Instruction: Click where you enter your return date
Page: home
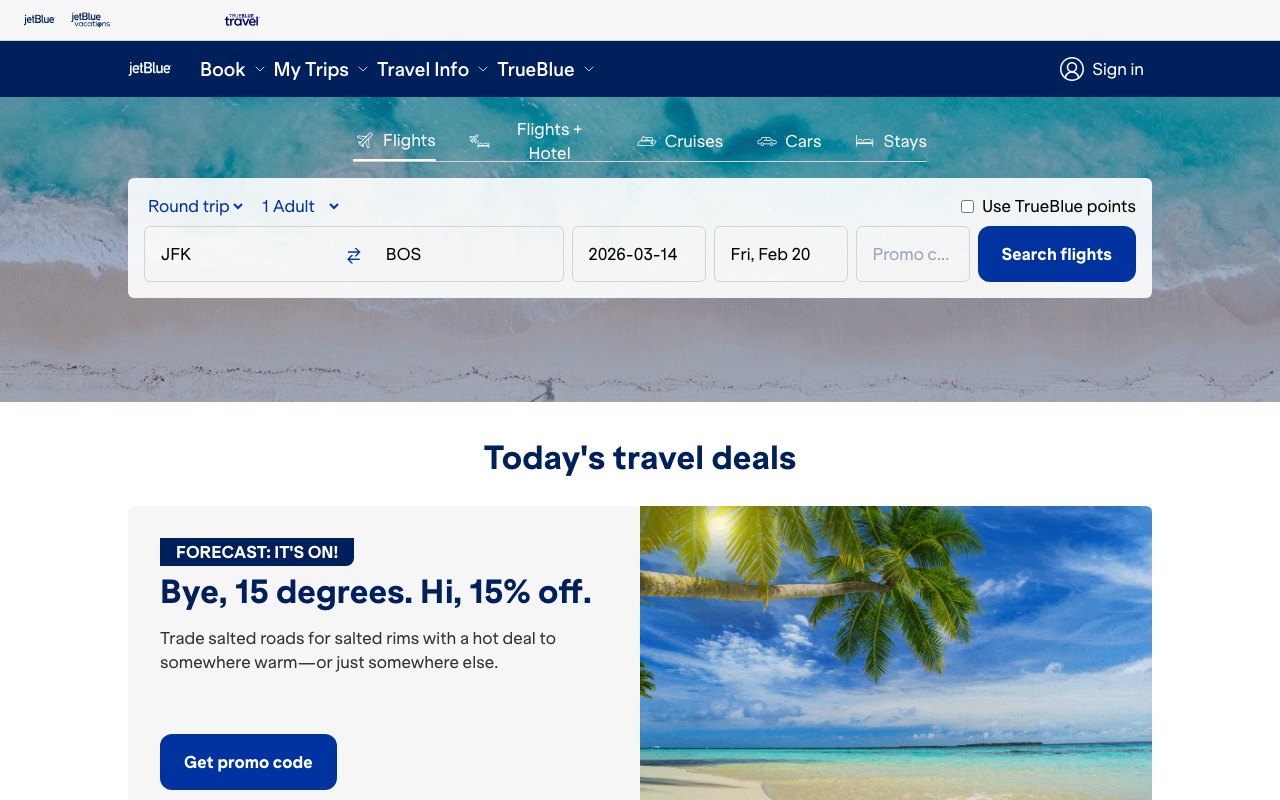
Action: click